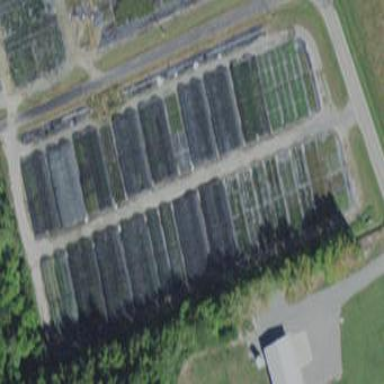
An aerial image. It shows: Area dedicated to greenhouse horticulture.